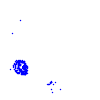
Particle: electron